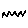
Label: zigzag